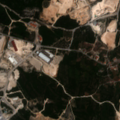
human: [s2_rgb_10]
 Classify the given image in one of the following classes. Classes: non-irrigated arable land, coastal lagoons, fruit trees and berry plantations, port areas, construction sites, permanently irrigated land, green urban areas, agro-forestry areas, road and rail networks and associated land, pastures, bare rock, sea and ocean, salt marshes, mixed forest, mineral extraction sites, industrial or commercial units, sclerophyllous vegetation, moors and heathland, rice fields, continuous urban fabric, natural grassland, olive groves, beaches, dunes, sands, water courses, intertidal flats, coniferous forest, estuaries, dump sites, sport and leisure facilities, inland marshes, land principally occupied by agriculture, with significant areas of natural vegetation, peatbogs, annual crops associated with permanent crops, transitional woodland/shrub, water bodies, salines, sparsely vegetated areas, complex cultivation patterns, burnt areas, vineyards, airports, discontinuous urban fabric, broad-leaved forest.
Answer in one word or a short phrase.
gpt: discontinuous urban fabric, mineral extraction sites, broad-leaved forest, sclerophyllous vegetation, transitional woodland/shrub